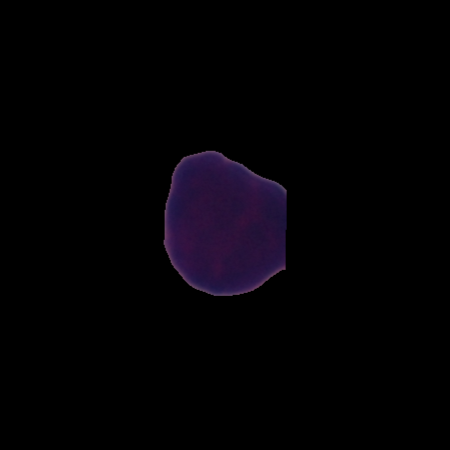
Label: healthy